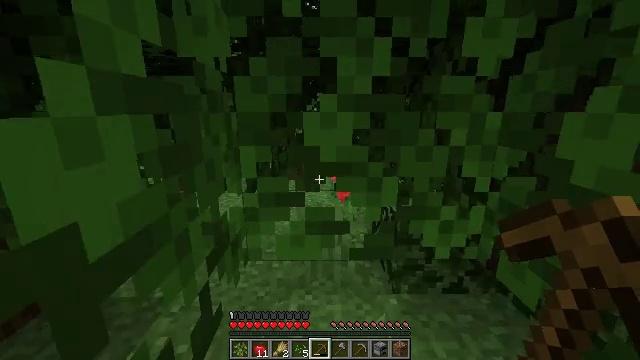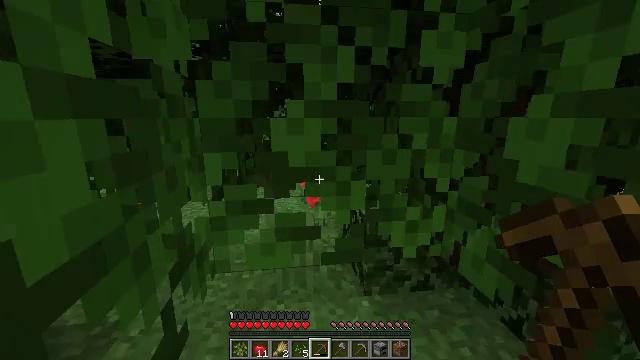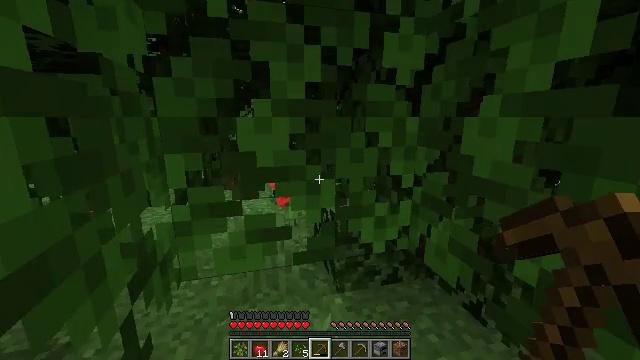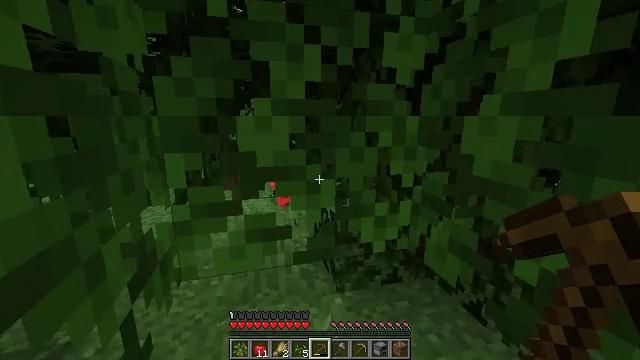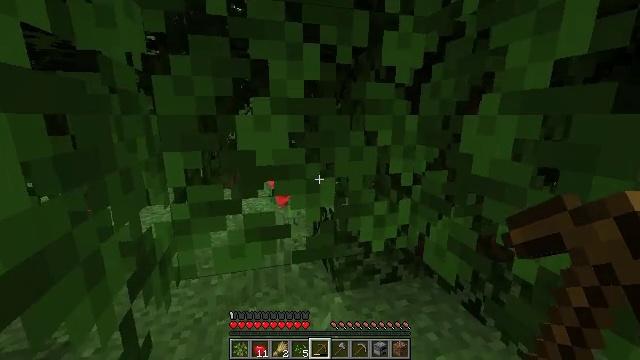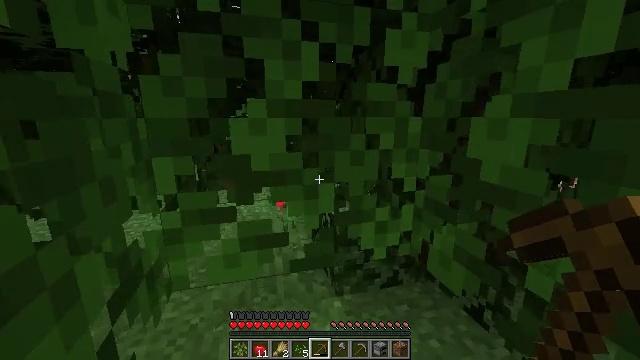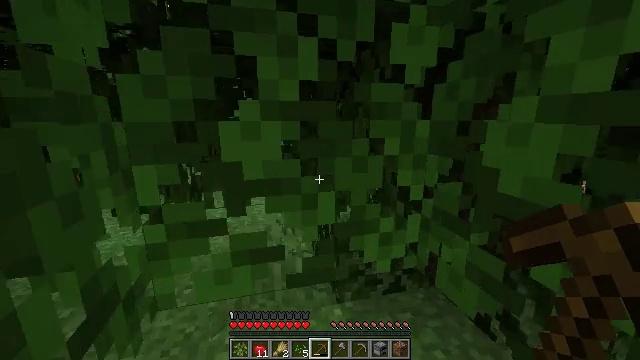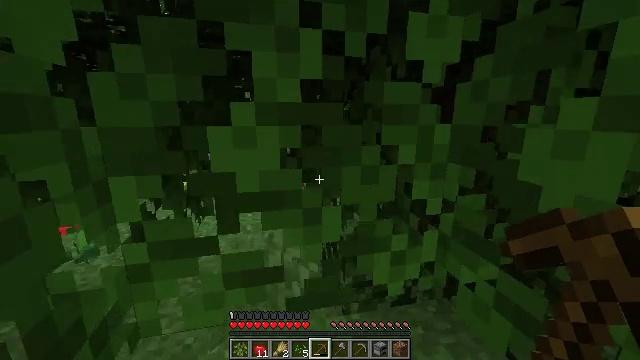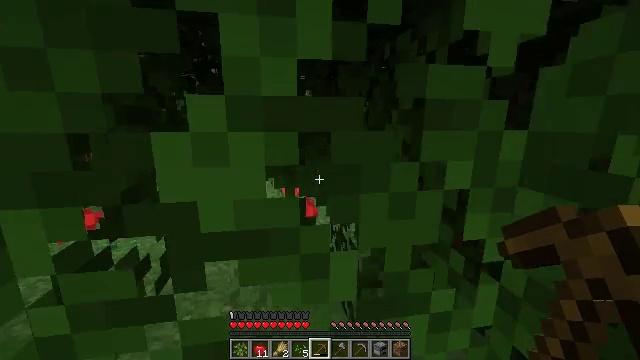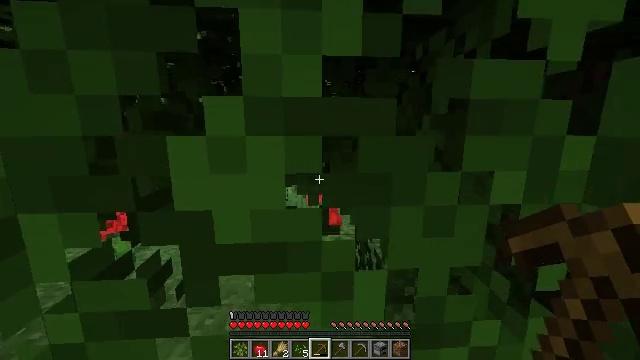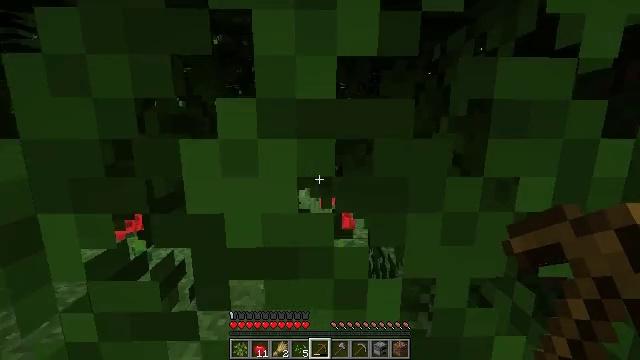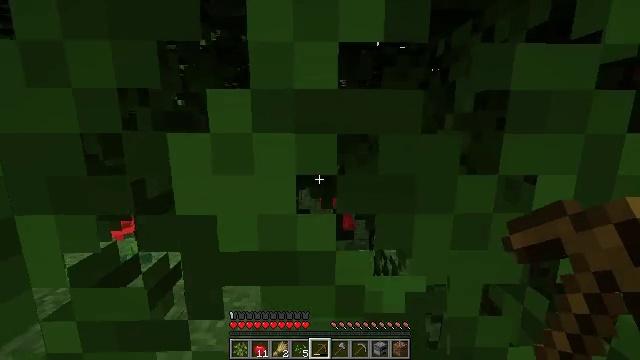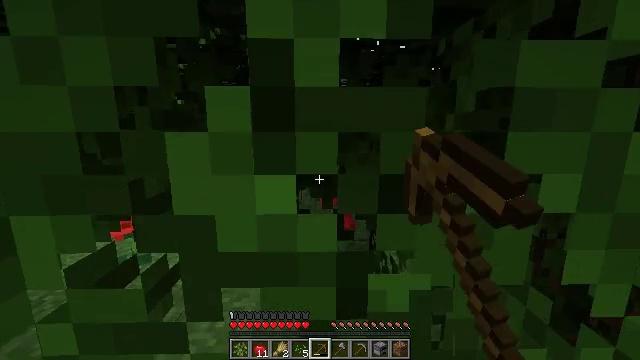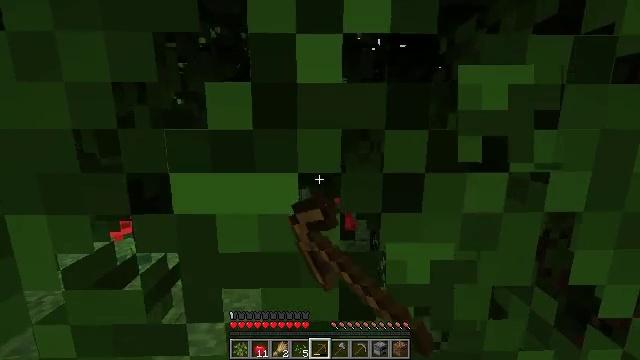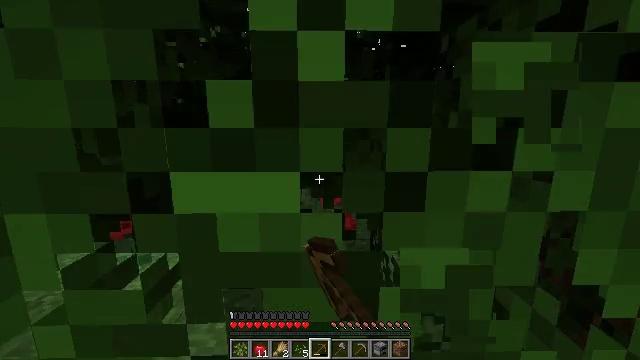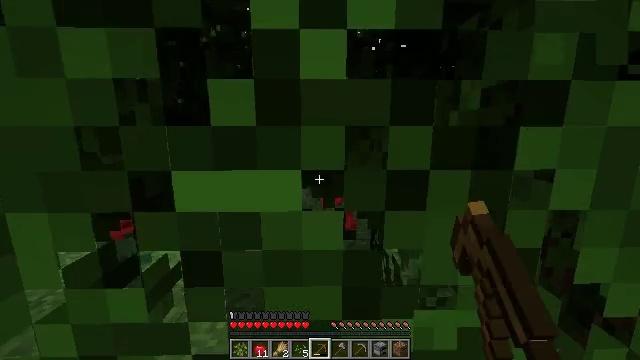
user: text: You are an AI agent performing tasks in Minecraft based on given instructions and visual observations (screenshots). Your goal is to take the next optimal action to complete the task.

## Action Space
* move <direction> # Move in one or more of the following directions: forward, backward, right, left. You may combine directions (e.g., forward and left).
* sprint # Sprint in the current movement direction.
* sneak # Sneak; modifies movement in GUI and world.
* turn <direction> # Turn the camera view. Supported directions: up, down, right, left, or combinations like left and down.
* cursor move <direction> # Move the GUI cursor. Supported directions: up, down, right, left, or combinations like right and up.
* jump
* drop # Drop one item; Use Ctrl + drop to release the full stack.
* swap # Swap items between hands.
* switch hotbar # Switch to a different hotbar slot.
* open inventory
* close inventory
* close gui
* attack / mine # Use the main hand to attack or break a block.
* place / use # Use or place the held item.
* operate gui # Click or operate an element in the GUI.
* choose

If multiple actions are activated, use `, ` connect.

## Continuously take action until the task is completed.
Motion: motion action
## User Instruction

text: Remove oak leaves from branches.
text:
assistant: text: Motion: turn right and up
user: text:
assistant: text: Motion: turn right
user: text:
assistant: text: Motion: no_op
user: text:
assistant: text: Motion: no_op
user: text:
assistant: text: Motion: move forward
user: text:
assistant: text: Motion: move forward
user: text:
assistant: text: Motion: move forward, turn left
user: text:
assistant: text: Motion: turn left
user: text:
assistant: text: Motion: turn left and up
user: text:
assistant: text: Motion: turn left
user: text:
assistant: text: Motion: attack / mine
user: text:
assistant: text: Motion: attack / mine
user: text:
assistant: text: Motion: attack / mine
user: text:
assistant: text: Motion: attack / mine
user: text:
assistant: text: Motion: attack / mine
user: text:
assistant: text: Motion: attack / mine
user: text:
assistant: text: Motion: attack / mine
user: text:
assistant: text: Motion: attack / mine
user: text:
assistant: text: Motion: attack / mine
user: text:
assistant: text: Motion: attack / mine
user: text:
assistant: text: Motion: attack / mine